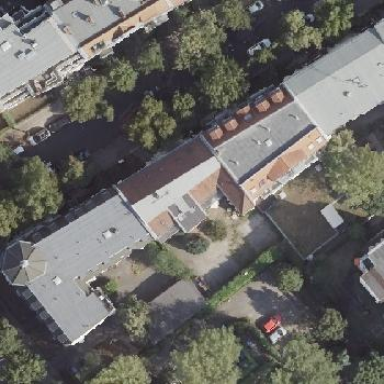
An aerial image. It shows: Saltbox-shaped roof distinguishes these apartments.